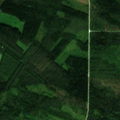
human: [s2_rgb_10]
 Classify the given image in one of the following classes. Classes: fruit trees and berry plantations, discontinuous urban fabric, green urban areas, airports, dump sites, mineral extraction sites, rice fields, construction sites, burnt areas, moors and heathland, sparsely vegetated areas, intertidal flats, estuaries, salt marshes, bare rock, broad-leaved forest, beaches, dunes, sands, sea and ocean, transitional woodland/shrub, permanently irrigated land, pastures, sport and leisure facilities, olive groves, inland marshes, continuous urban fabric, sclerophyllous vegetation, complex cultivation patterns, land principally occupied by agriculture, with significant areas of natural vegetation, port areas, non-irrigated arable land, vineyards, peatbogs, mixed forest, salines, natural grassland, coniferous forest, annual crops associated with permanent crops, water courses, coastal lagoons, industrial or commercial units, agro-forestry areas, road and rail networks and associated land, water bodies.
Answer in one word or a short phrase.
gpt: broad-leaved forest, coniferous forest, mixed forest